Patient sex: M
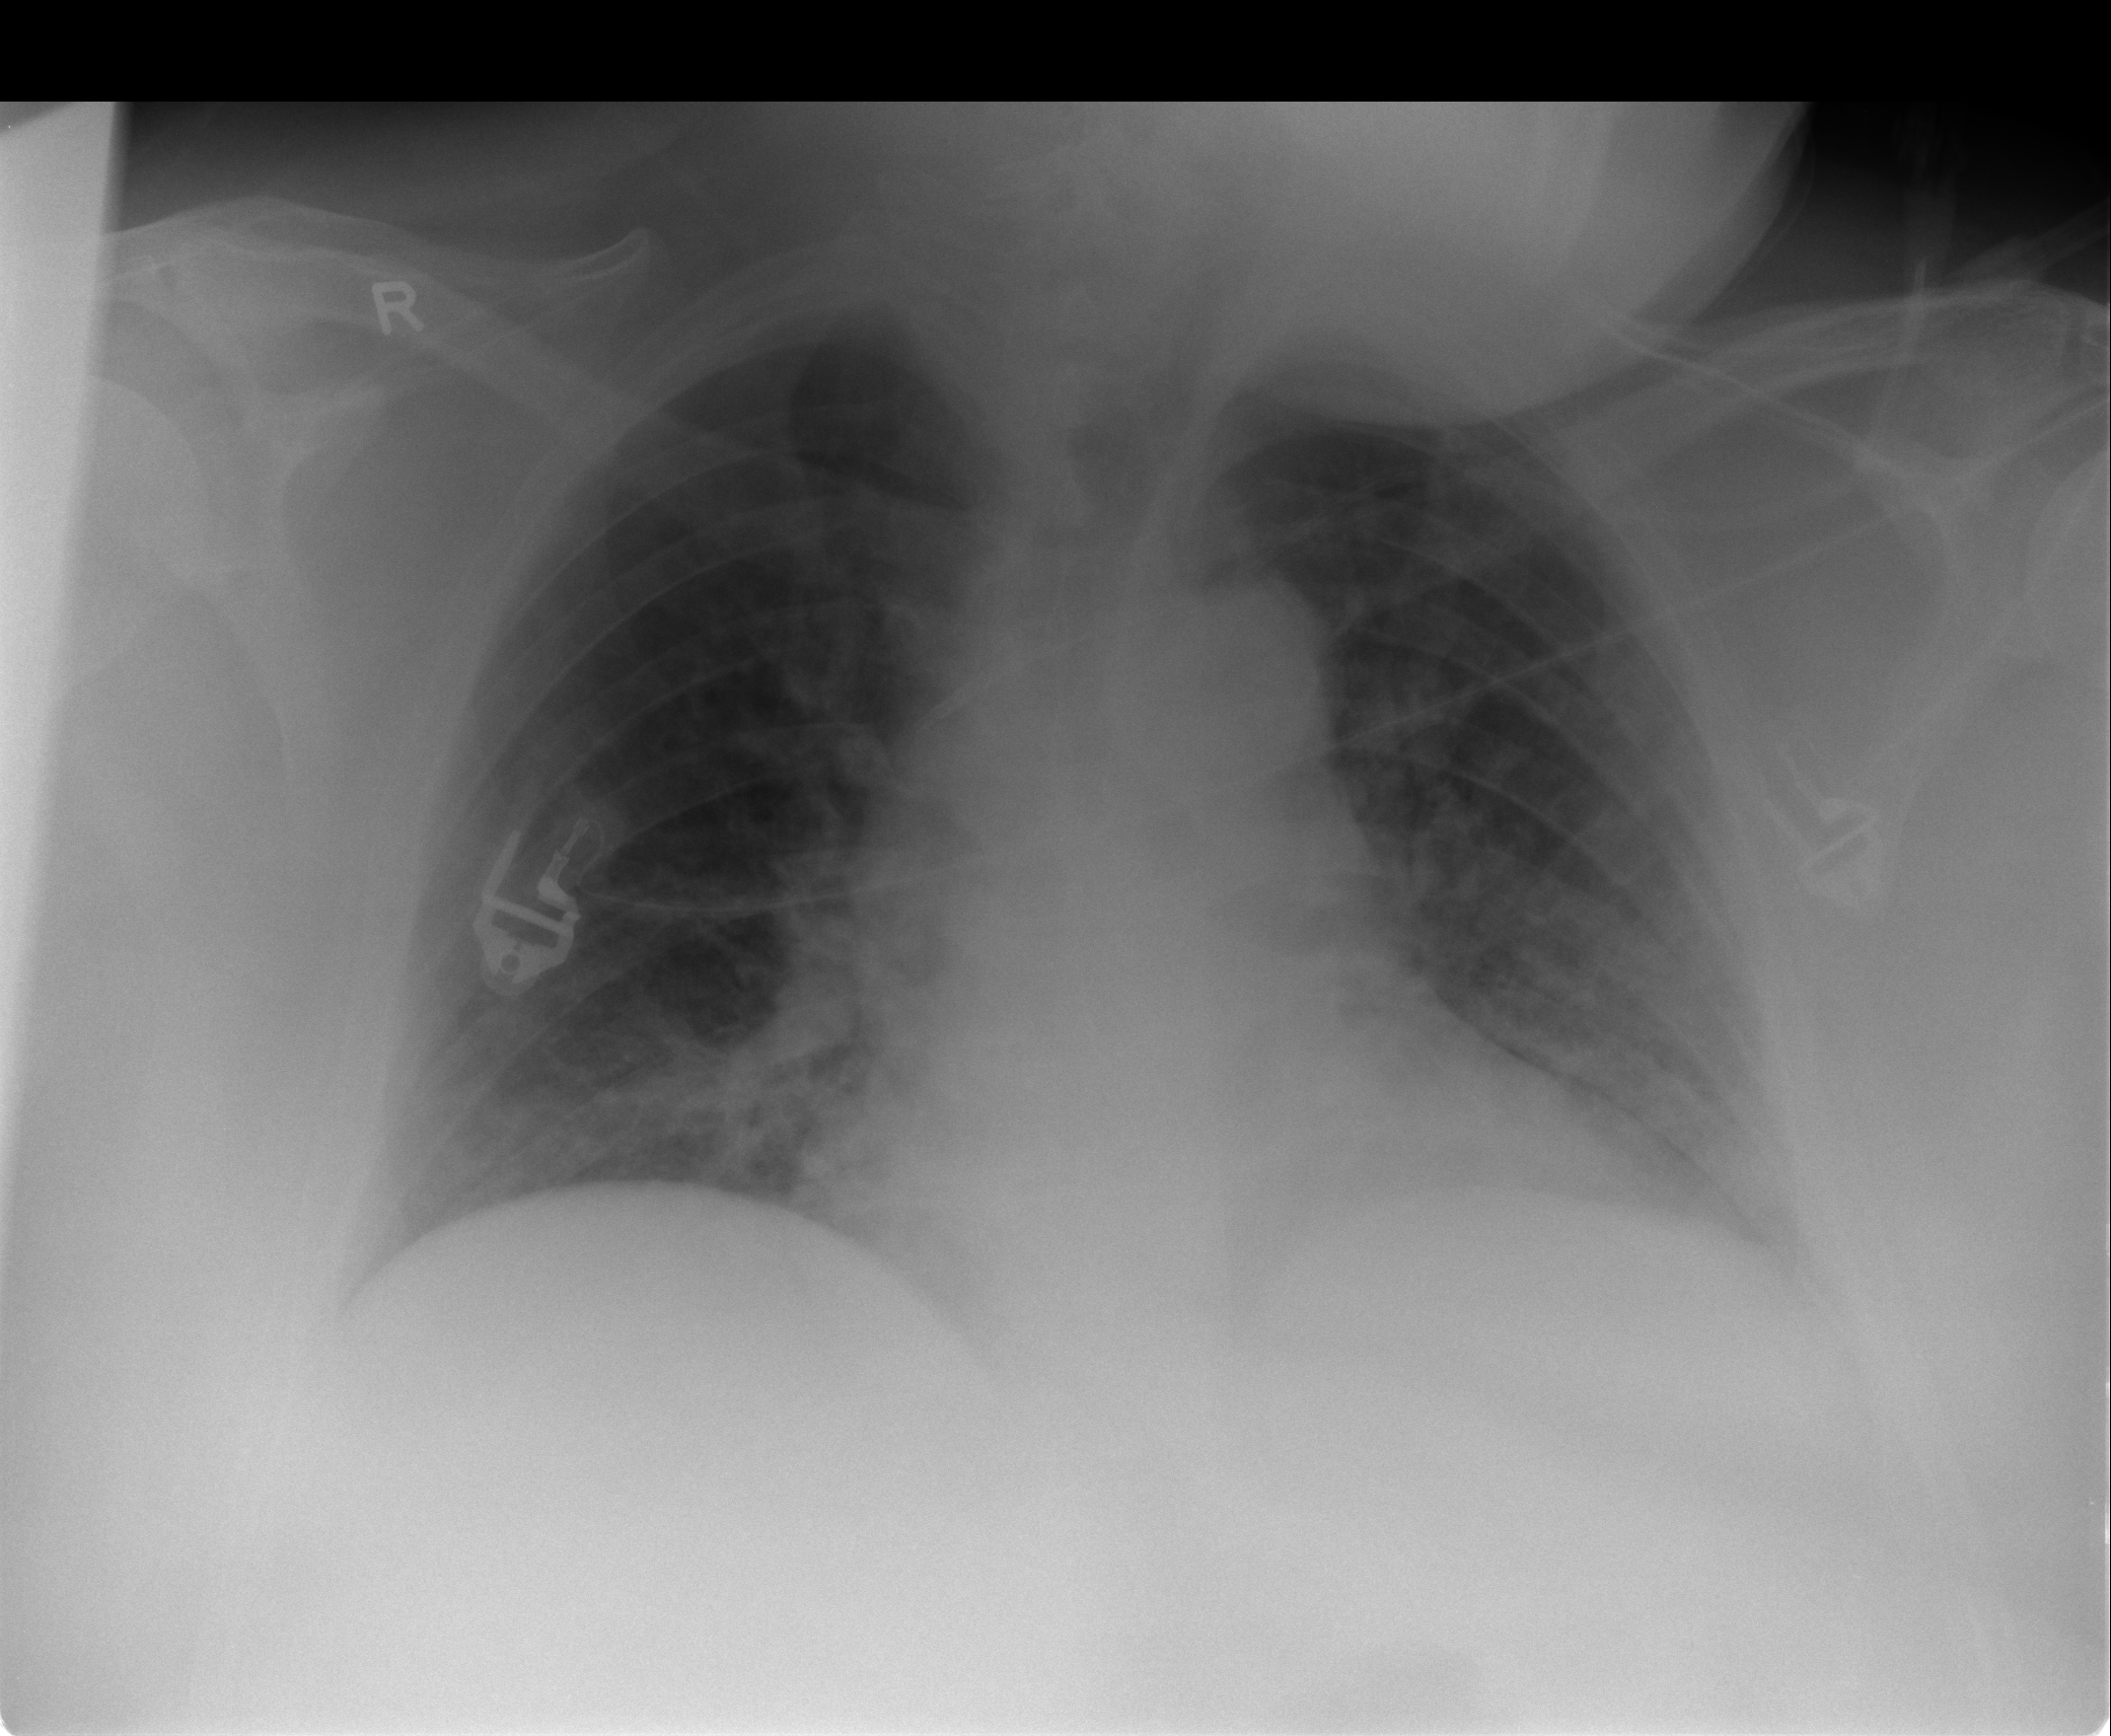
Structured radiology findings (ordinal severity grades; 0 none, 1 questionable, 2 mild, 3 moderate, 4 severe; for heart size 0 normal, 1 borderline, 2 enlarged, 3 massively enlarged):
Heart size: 2
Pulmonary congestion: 0
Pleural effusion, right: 0
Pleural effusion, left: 1
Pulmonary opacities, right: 2
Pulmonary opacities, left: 2
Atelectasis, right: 1
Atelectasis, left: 1